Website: bh-photo
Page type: customer-info-address
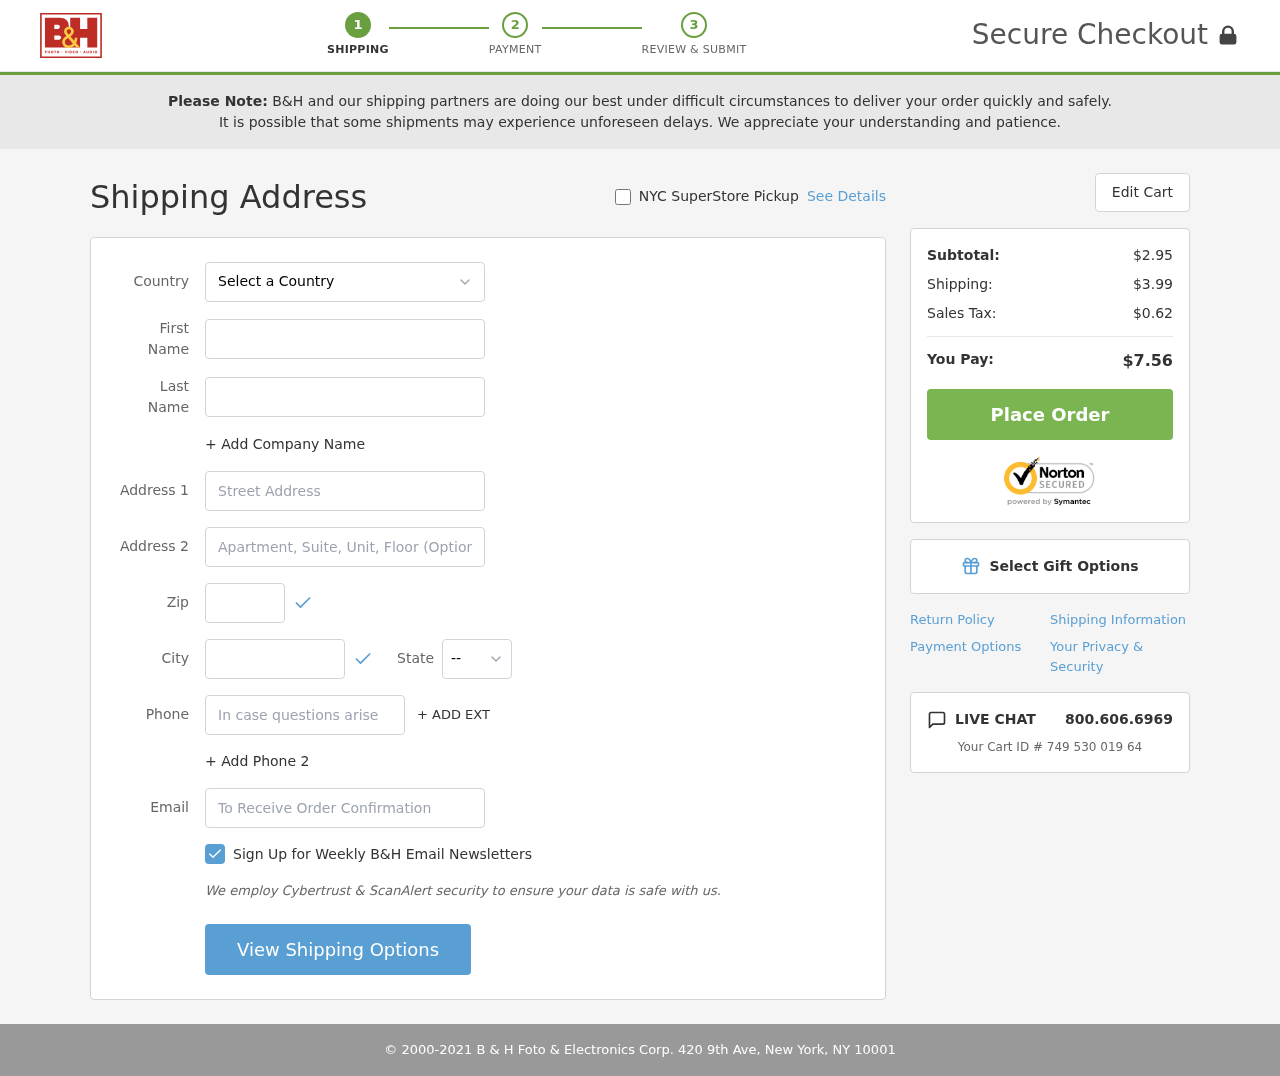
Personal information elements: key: PII_CITY
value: Justinborough
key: PII_COUNTRY
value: United States
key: PII_EMAIL
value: jillian.underwood@yahoo.com
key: PII_FIRSTNAME
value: Jillian
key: PII_LASTNAME
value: Underwood
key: PII_PHONE
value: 6228339364
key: PII_POSTCODE
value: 19640
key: PII_STATE_ABBR
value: FM
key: PII_STREET
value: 5700 Jenkins Pine
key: PII_STREET2
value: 80086 Jenkins Path Apt. 539
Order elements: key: ORDER_SUBTOTAL
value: $2.95
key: ORDER_SHIPPING_COST
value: $3.99
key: ORDER_TAX
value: $0.62
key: ORDER_TOTAL
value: $7.56
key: ORDER_ID
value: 749 530 019 64